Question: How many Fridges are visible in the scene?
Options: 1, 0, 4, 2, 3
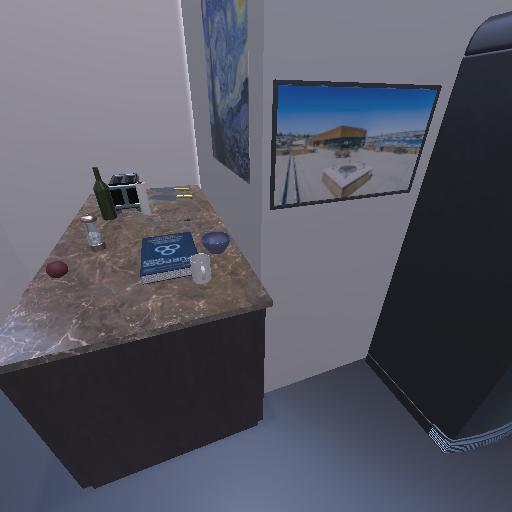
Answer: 1